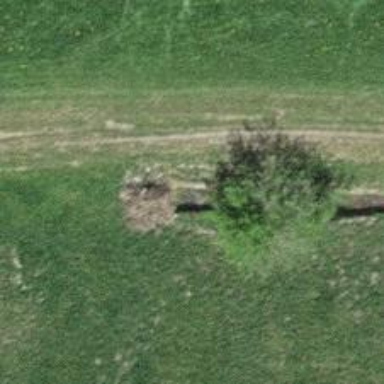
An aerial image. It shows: Culvert tunnel underneath ditch.